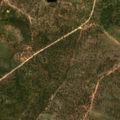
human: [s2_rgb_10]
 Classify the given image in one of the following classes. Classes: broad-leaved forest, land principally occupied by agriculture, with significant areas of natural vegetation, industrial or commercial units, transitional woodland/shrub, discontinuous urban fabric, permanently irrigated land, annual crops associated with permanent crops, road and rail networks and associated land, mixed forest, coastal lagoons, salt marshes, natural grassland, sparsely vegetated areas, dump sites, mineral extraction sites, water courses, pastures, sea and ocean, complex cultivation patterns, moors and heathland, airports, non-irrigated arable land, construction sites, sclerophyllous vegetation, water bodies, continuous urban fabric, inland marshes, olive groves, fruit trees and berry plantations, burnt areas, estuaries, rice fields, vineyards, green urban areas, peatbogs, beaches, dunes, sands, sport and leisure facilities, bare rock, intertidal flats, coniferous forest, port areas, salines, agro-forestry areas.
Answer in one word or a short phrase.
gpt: olive groves, land principally occupied by agriculture, with significant areas of natural vegetation, agro-forestry areas, broad-leaved forest